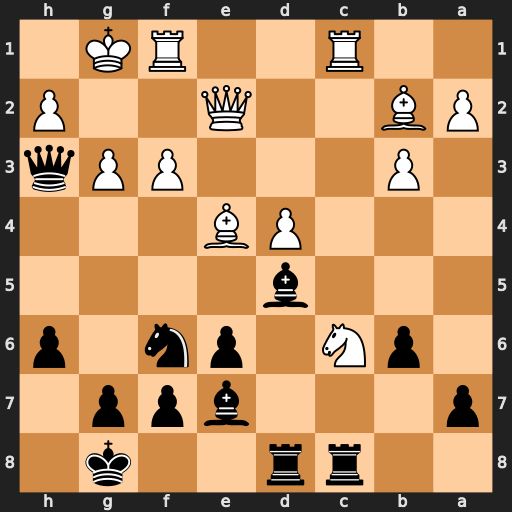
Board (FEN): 2rr2k1/p3bpp1/1pN1pn1p/3b4/3PB3/1P3PPq/PB2Q2P/2R2RK1
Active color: b
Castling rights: -
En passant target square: -
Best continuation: Rxc6 Rxc6 Nxe4